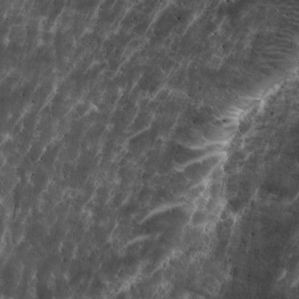
Label: non_frost